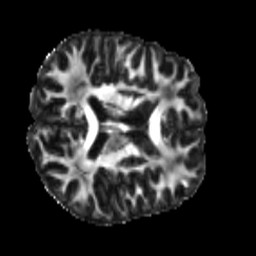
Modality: FA
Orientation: axial
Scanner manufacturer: siemens
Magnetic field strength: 3 T
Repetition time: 4 s
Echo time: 0.0594 s